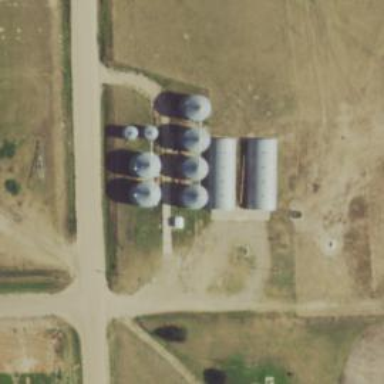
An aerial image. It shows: Silo.